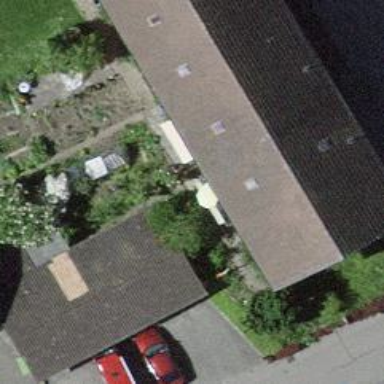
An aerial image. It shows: Garage building.